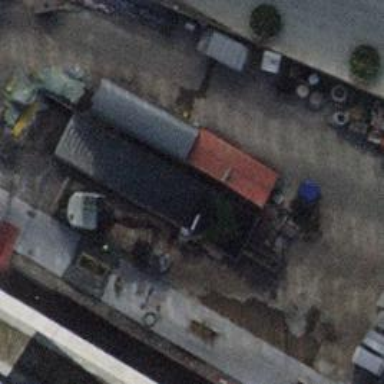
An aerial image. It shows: Steps with paving stones. Ramp is also available.